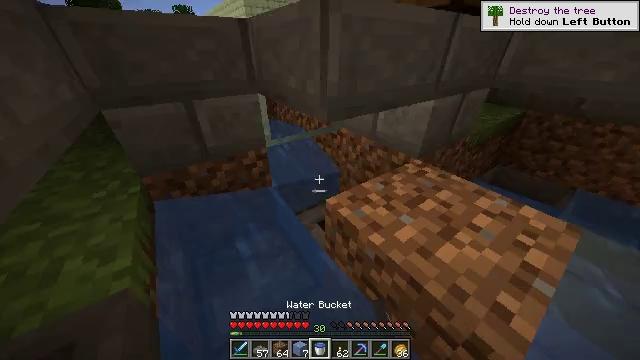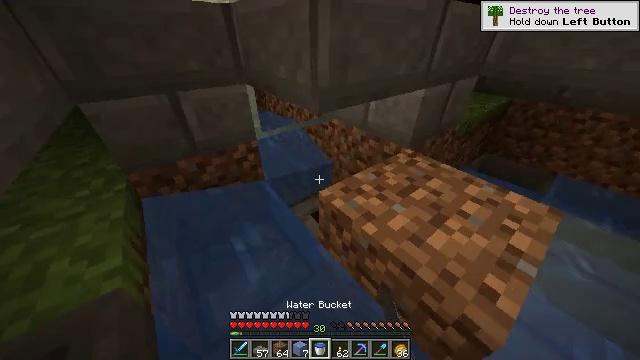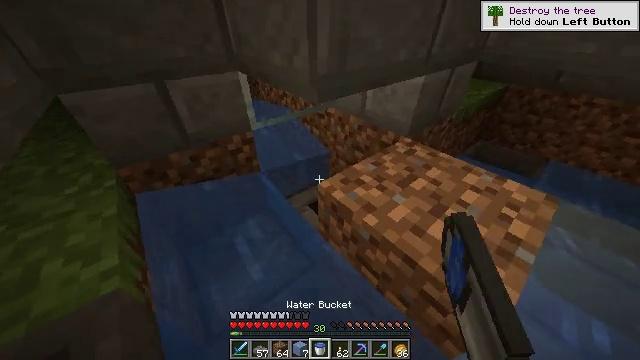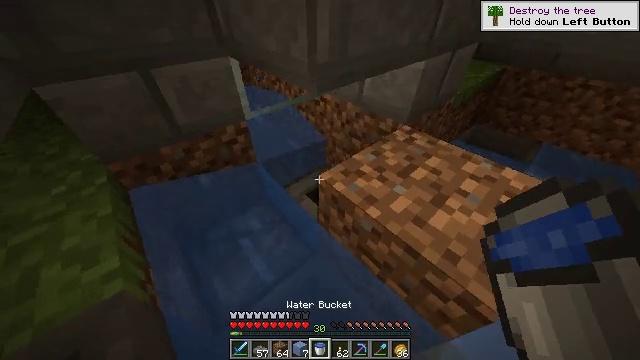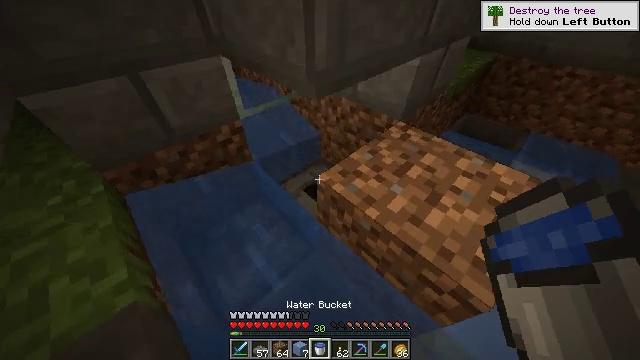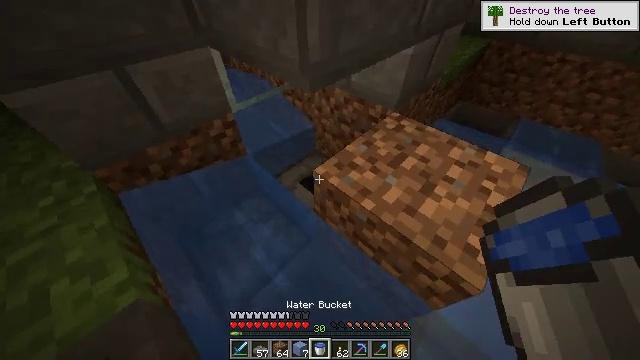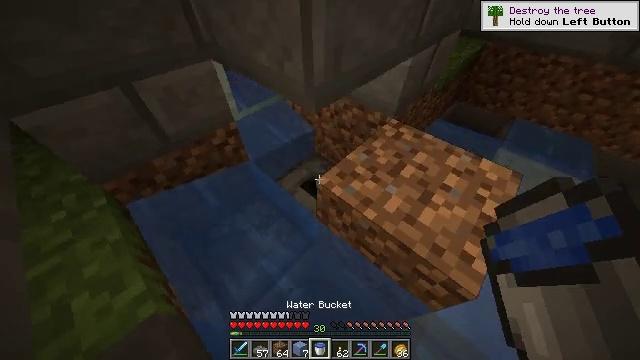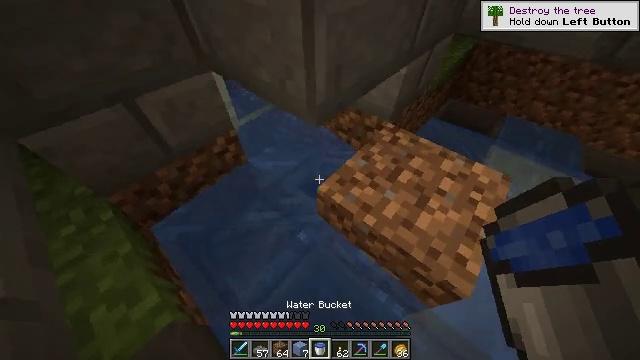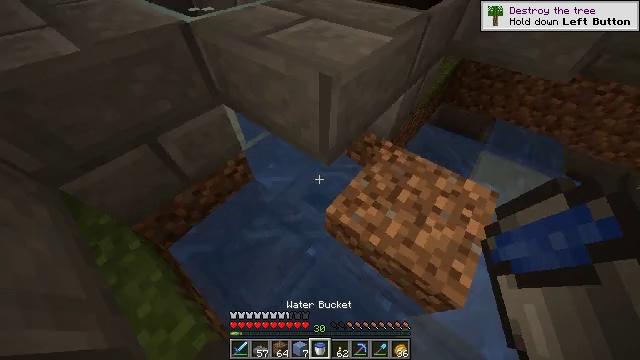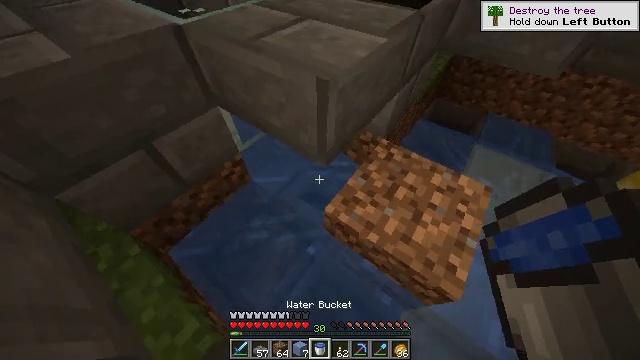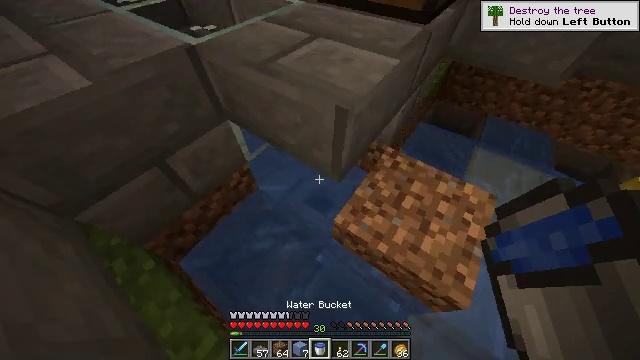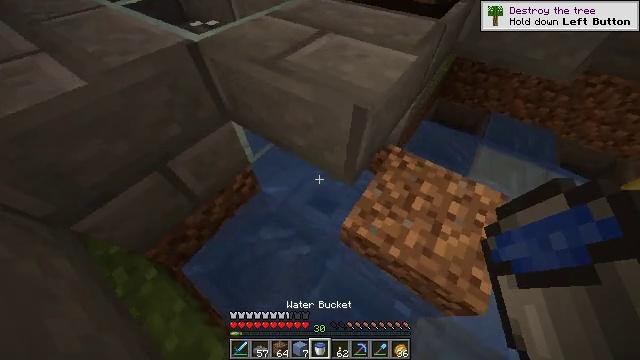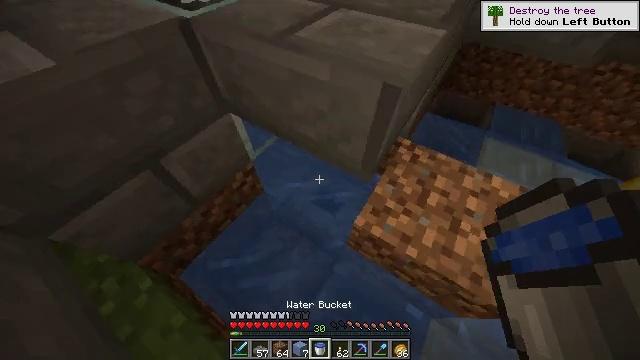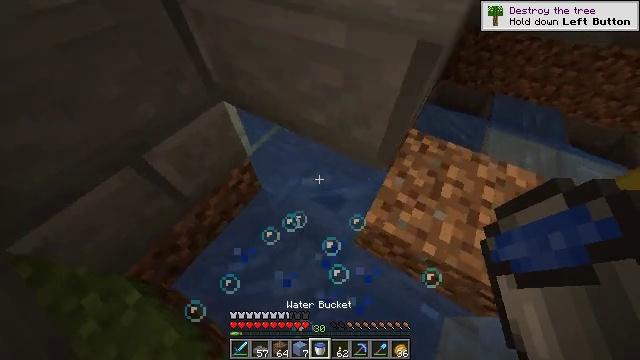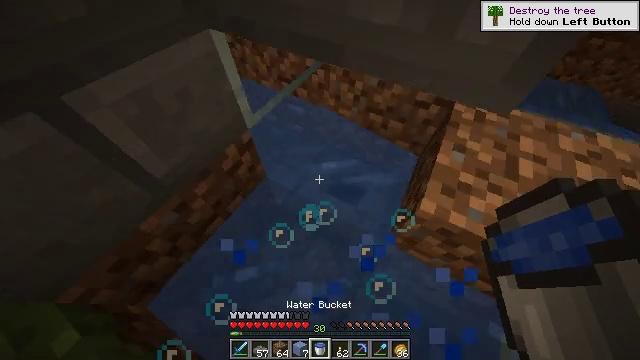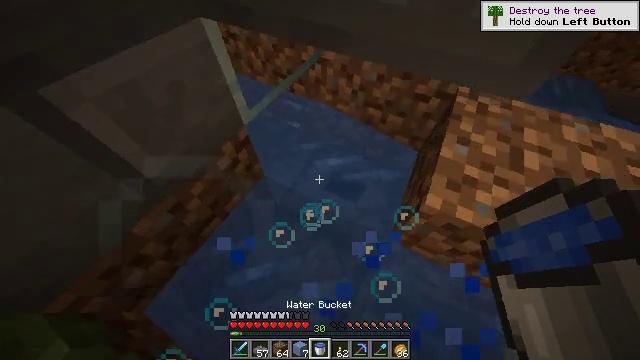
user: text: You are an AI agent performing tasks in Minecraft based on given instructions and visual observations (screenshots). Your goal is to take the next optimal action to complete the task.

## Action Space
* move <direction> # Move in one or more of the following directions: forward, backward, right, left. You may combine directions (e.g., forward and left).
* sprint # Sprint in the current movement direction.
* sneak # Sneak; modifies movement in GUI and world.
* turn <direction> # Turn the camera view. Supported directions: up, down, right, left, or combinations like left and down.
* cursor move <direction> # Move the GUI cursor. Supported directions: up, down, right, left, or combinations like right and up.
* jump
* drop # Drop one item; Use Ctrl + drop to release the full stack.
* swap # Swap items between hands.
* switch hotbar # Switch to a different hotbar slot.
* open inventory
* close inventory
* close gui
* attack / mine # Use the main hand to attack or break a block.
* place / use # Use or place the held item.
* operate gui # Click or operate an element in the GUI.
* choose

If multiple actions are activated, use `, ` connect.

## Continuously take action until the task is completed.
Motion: motion action
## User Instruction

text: Mine the dropper to remove it.
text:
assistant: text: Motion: move forward and move left, turn right and down, jump
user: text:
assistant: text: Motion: move forward and move left, turn right and down, jump
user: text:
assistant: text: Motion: move forward and move left, turn right and down, jump
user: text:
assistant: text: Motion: move forward and move left, turn right and down, jump
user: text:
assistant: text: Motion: move forward and move left, turn right and down, jump
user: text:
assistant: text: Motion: move forward and move left, turn right and down, jump
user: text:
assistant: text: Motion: move forward and move left, turn right and down, jump
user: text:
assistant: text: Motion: move forward and move left, turn right and down, jump
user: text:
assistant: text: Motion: move forward and move left, turn right and down, jump
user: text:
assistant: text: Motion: move forward and move left, jump
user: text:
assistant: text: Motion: move forward and move left, jump
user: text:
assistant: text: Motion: move forward and move left, turn right, jump
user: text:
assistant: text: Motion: move forward and move left, turn right, jump
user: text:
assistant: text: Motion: move forward and move left, turn right, jump
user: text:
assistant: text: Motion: move forward and move left, turn right, jump
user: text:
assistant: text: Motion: move forward and move left, turn right and down, jump
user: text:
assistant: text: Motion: move forward and move left, turn right and down, jump
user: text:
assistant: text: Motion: turn right and down, jump
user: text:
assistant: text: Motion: turn right and down
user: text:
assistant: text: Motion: turn right and down
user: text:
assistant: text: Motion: turn right and up
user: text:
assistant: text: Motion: no_op
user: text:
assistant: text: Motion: no_op
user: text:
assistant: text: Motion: turn right and down
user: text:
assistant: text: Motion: turn right and down
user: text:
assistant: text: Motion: no_op
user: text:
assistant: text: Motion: no_op
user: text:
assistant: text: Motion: no_op
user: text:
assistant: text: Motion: no_op
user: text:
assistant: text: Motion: no_op